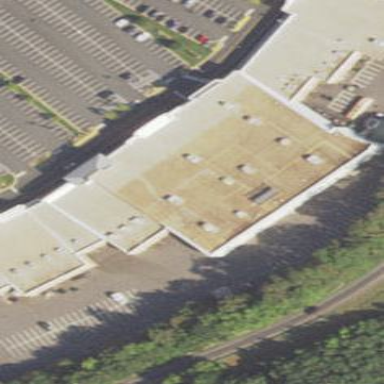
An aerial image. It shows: Retail building housing department store.